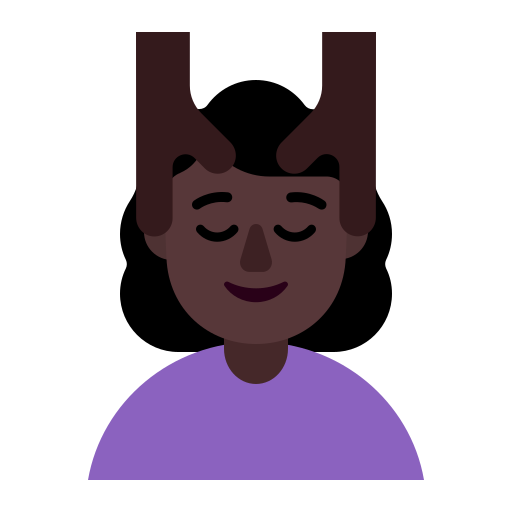
woman getting massage flat dark